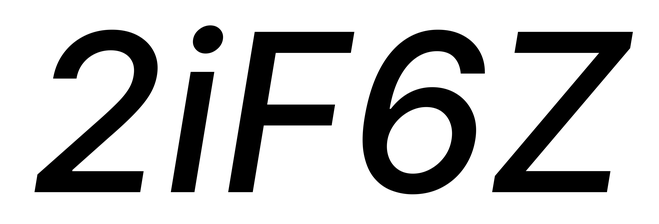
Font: Inter-Italic_Medium_Italic